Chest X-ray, AP view. Patient: 44 years old, sex F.
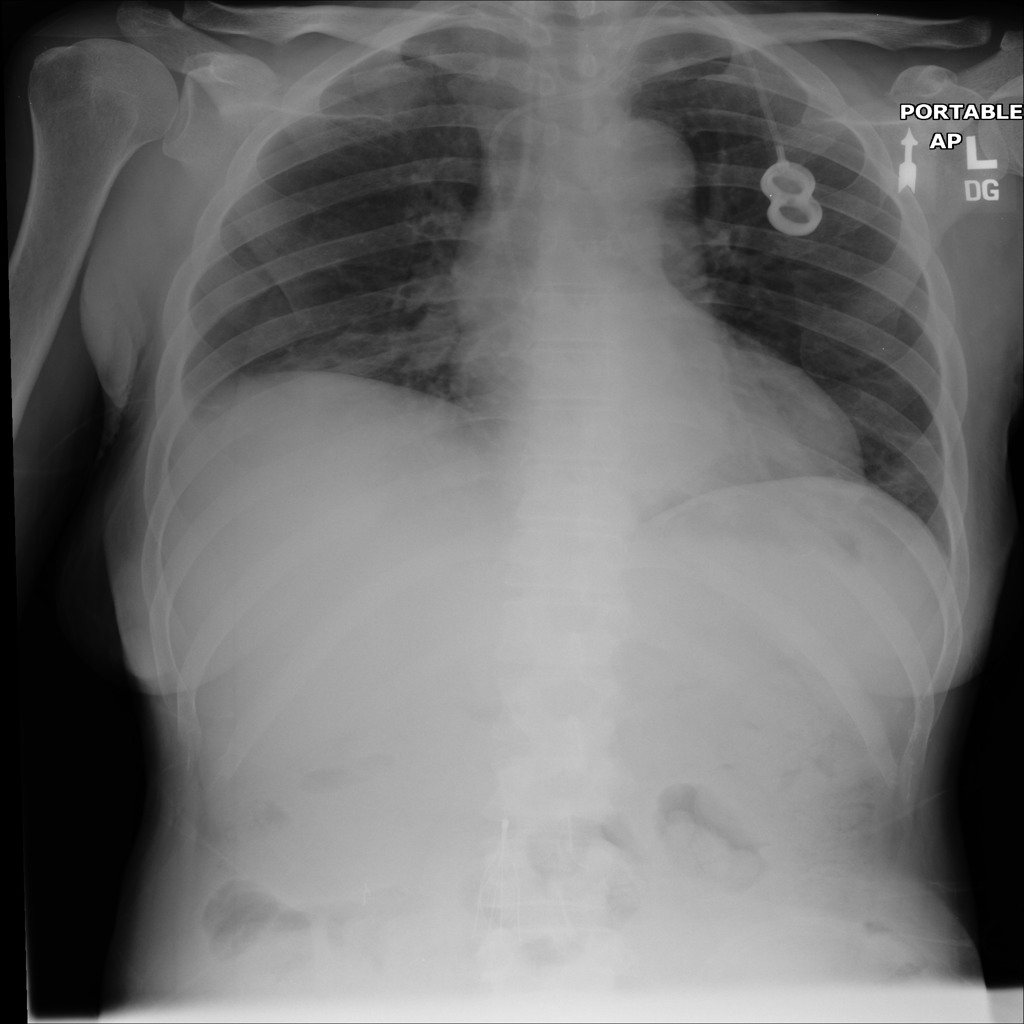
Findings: Atelectasis, Effusion